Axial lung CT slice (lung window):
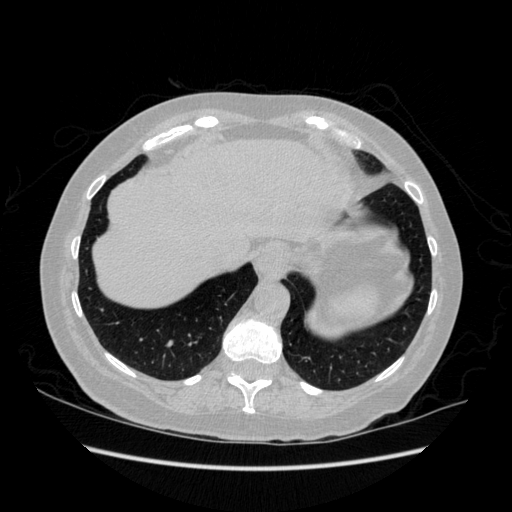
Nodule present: no